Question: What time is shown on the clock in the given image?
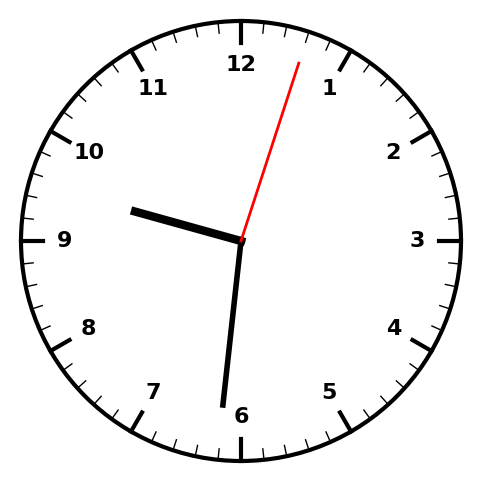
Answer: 09:31:03